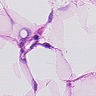
Metastatic tissue present: no